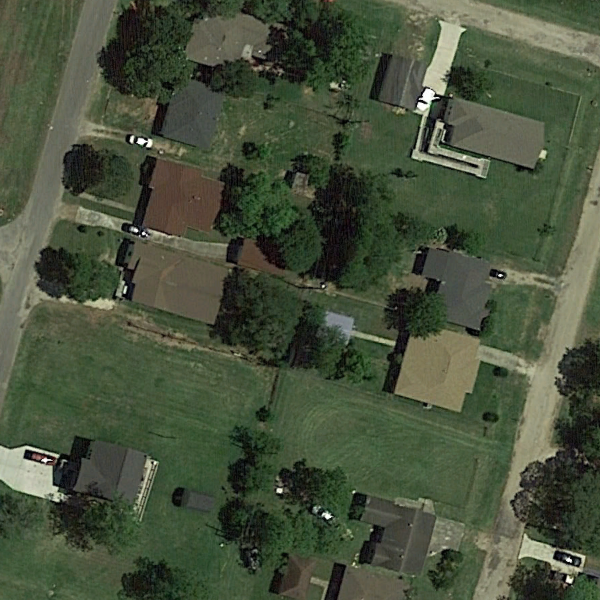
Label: MediumResidential